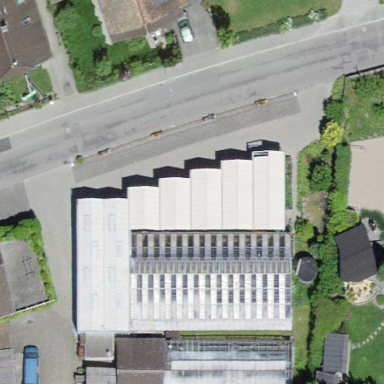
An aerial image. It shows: Greenhouse.